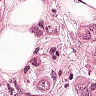
Metastatic tissue present: yes